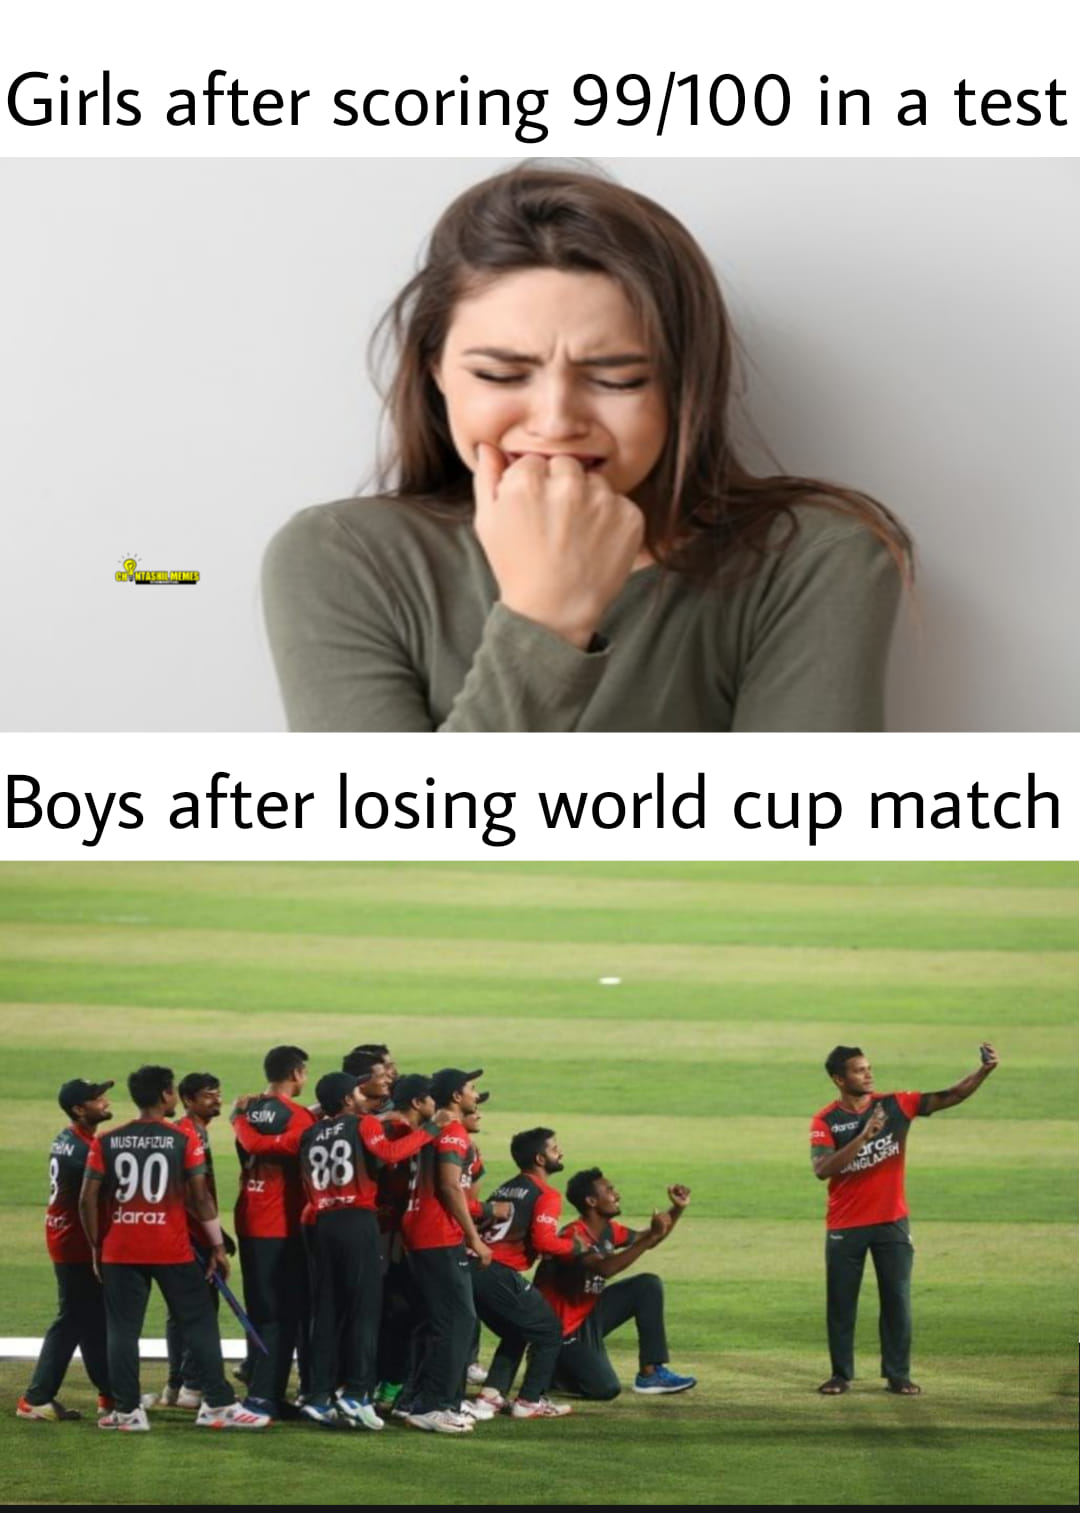
Caption: Girls after scoring 99/100 in a test     Boys after losing world cup match
Label: non-hate